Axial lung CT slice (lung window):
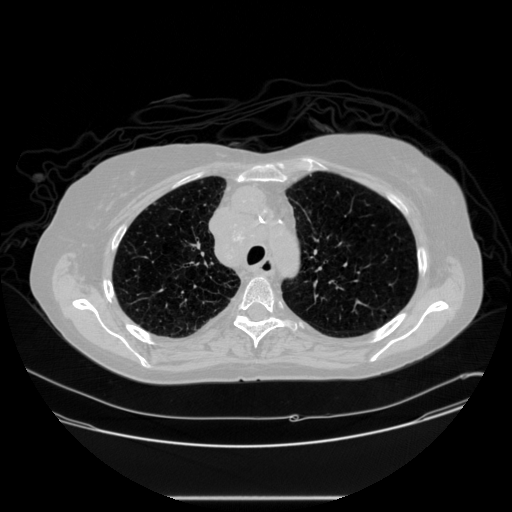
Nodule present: no